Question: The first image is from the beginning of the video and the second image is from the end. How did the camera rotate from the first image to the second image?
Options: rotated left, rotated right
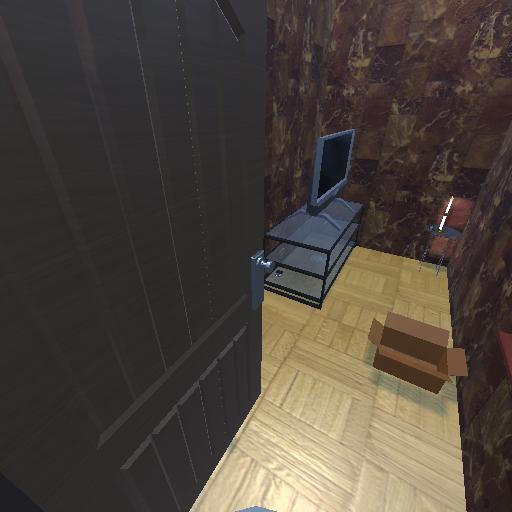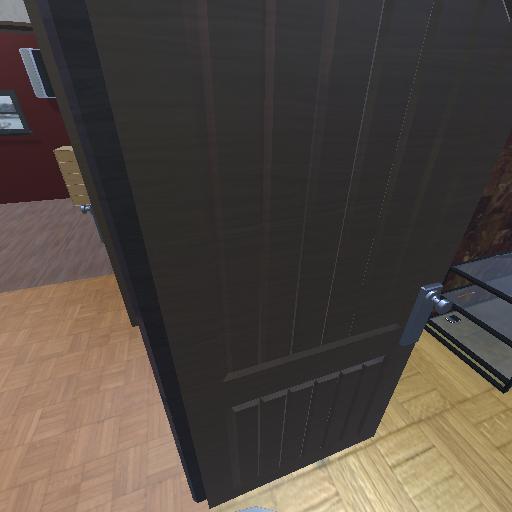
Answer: rotated left